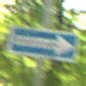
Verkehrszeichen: EinbahnstrasseRechtsweisend
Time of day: MorningAfternoon
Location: Outdoor (RoadRail)
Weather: Clear
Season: NotSpecified
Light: Natural